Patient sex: M
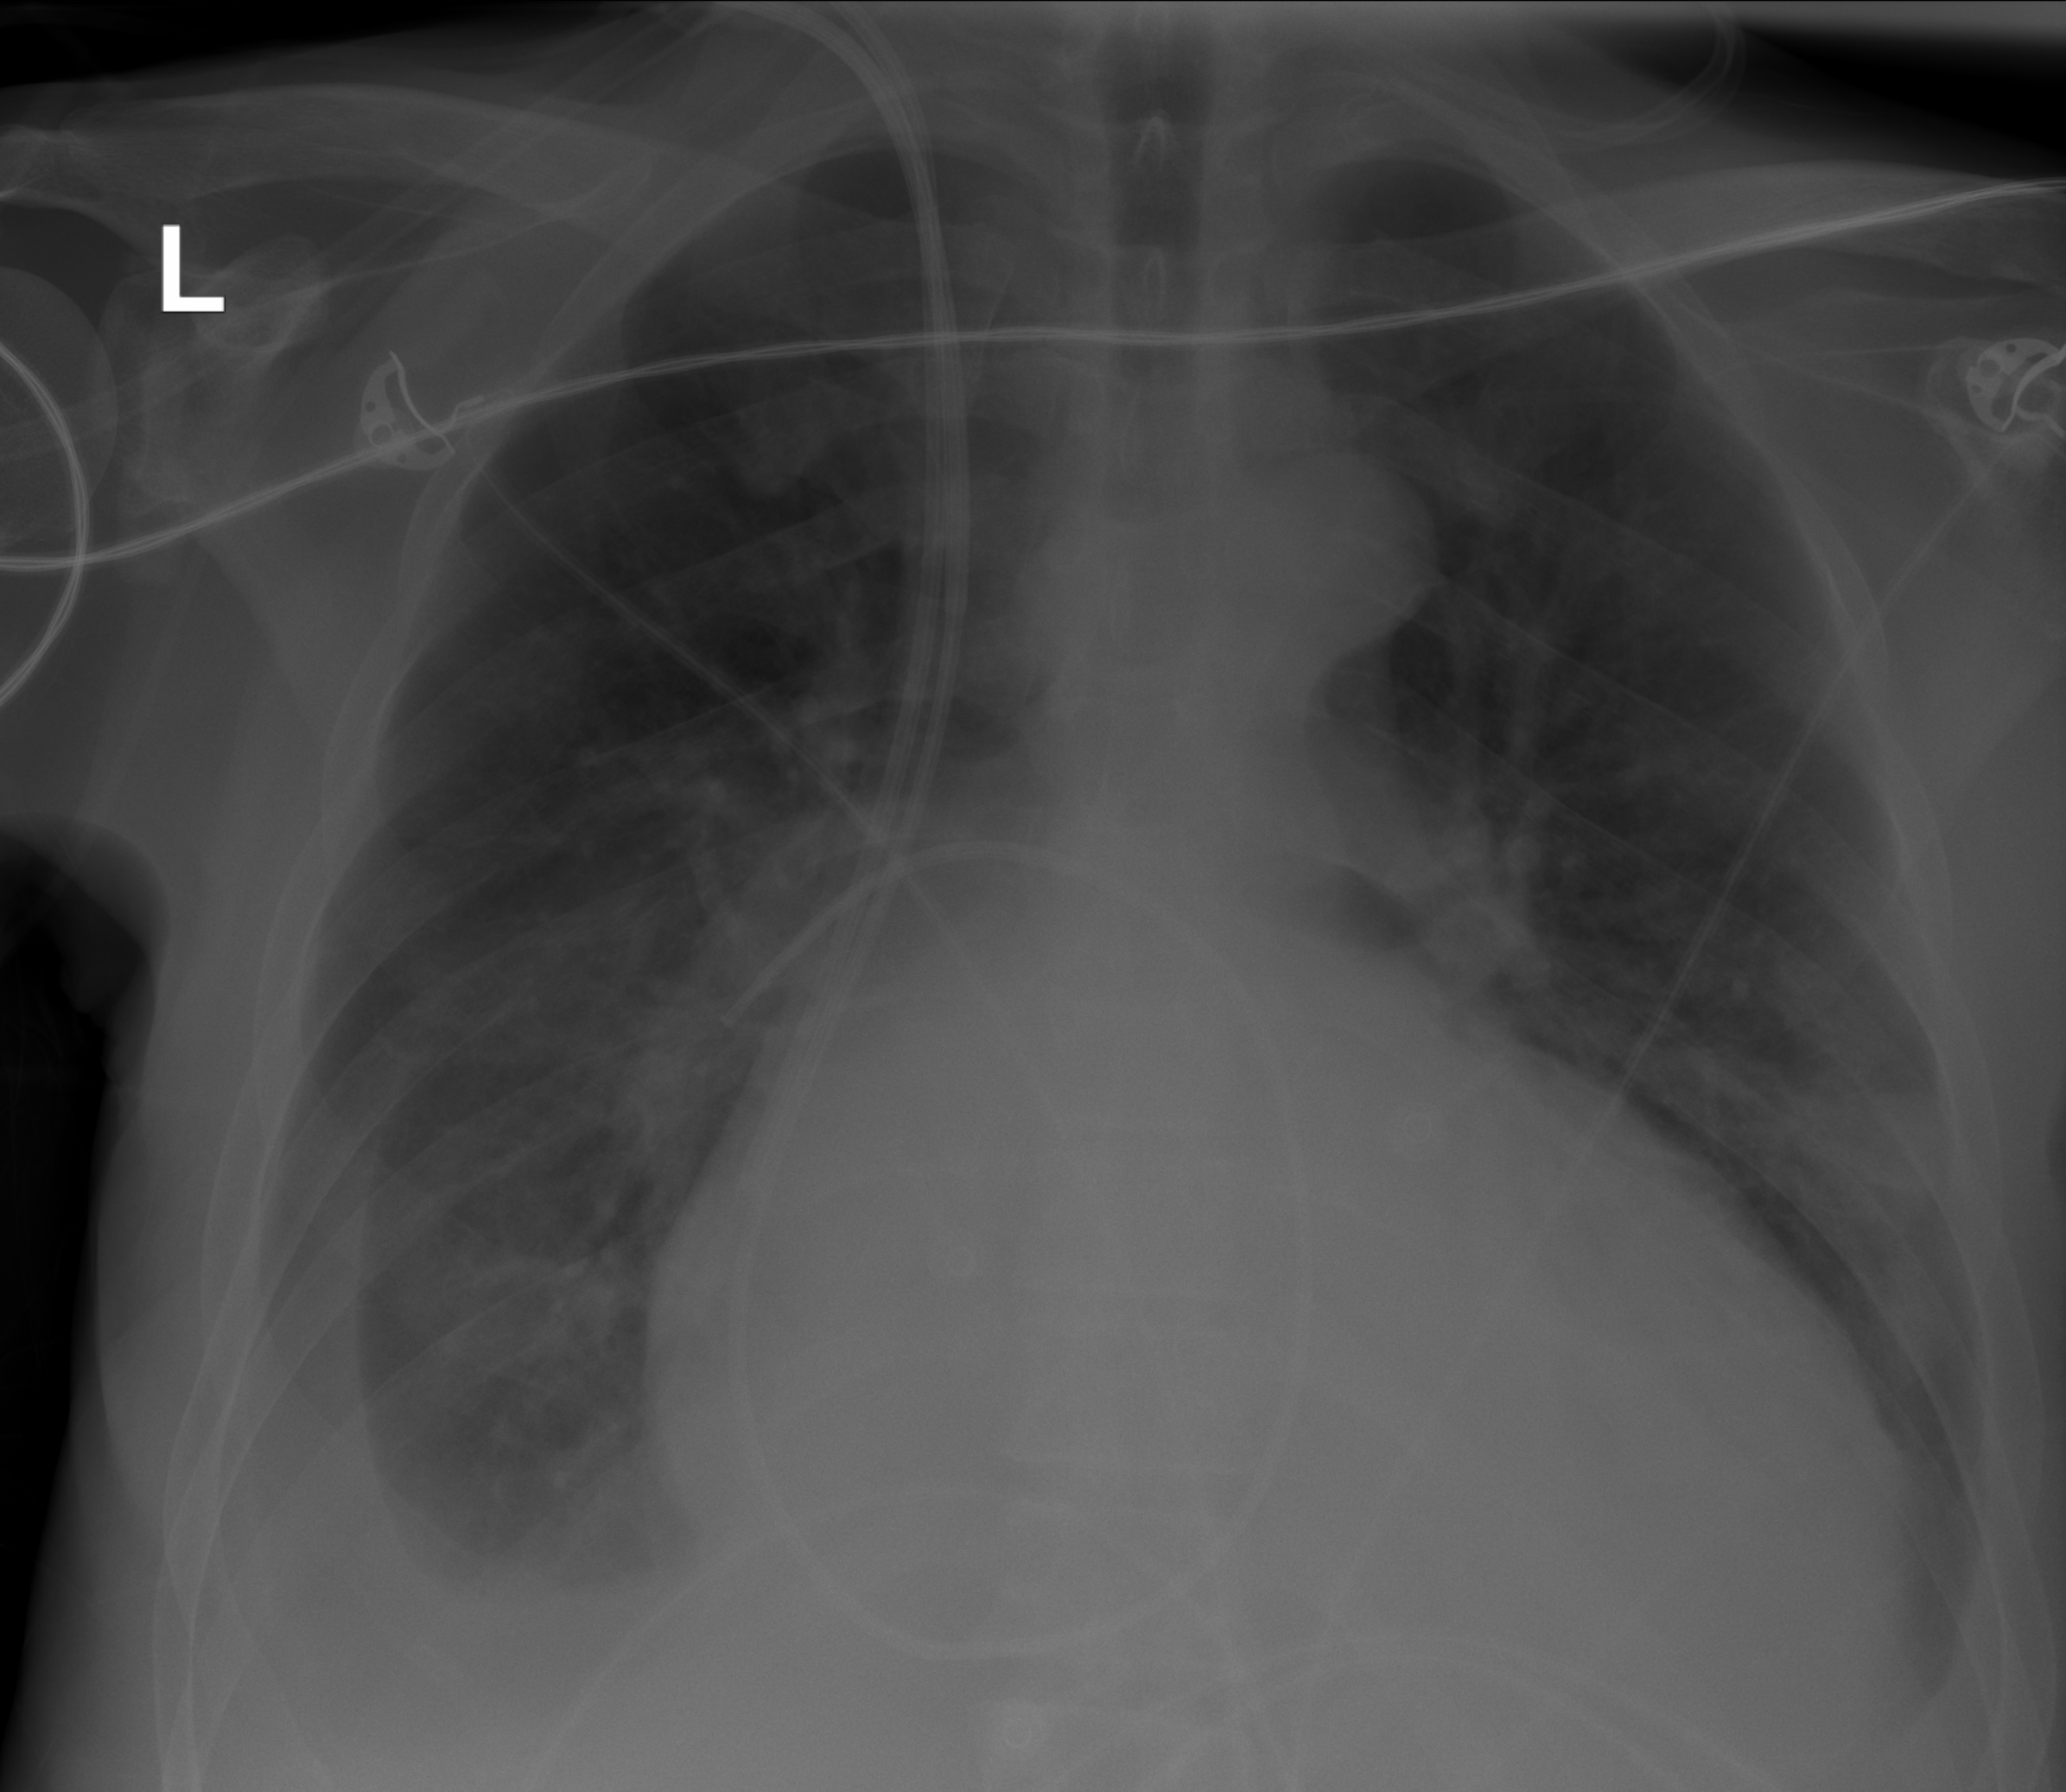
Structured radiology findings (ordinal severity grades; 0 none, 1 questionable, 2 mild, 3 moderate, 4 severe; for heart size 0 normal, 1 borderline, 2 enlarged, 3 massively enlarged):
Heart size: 3
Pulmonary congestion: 2
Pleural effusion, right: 3
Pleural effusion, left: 2
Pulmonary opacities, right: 0
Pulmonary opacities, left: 0
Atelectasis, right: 2
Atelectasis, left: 2